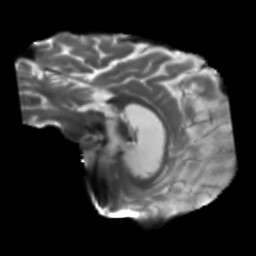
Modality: T2w
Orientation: sagittal
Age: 71
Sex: male
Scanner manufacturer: siemens
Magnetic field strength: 3 T
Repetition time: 5.25 s
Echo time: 0.08 s